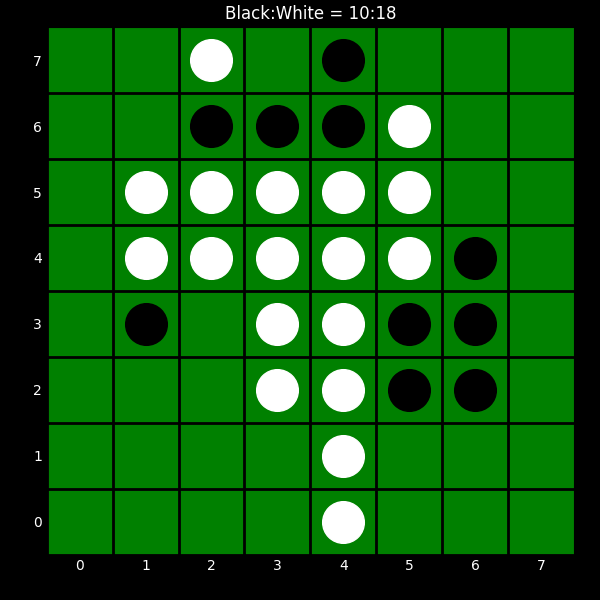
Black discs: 10
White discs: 18